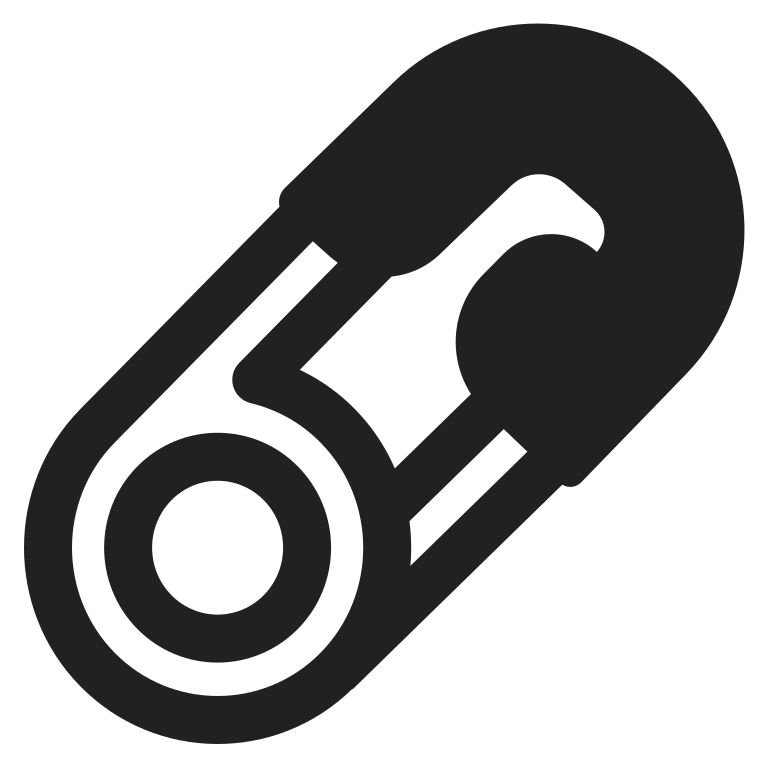
safety pin high contrast